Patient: sex F, age 68
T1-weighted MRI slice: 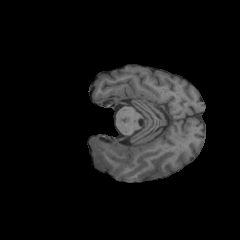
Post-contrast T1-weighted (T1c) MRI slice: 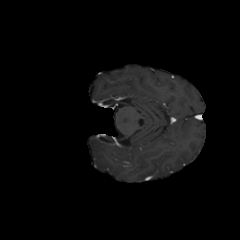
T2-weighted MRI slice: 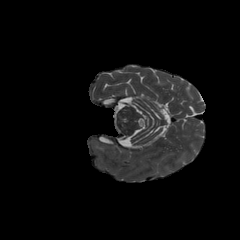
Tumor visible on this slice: yes
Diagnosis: Glioblastoma, IDH-wildtype
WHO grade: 4